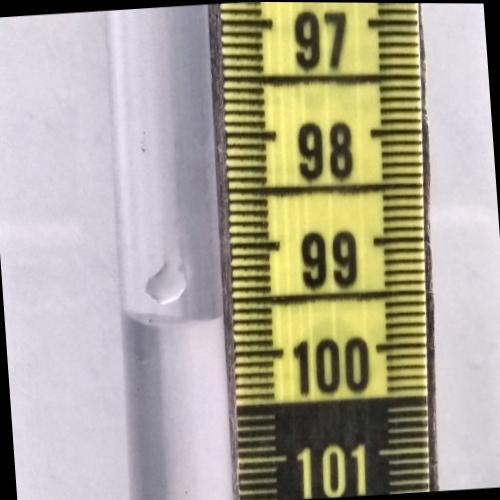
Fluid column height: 99.7 cm